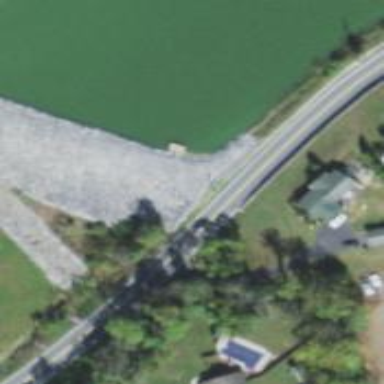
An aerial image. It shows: Dam along waterway.